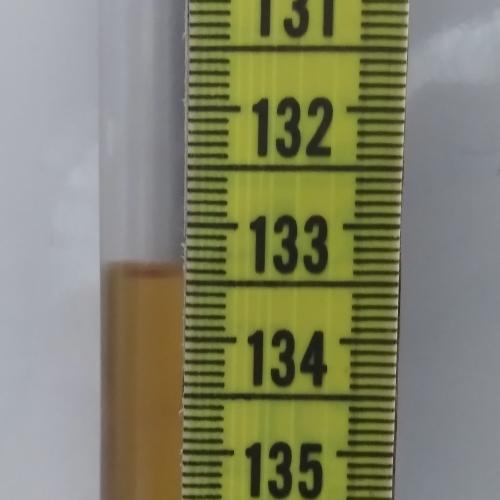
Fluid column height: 133.5 cm